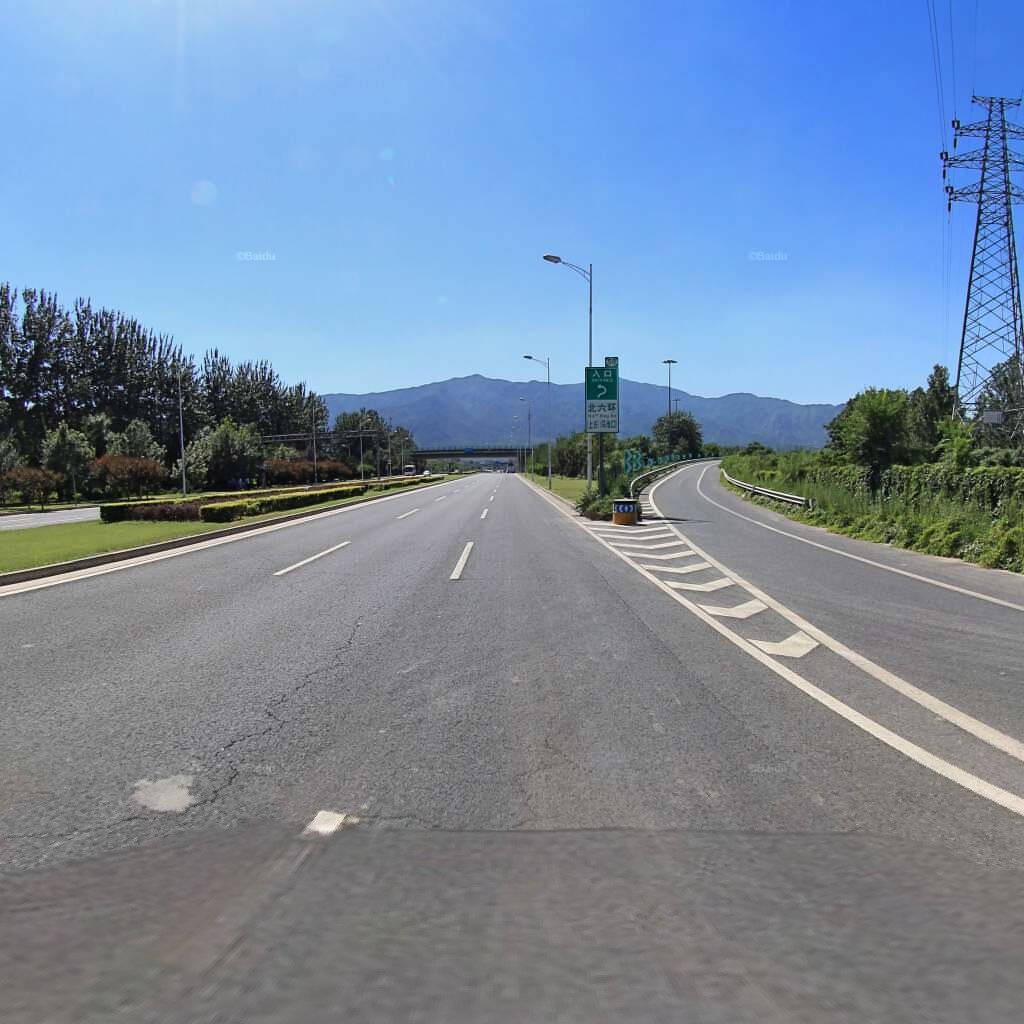
Region: Haidian
Road damage annotations: longitudinal crack, longitudinal crack, transverse crack, longitudinal crack